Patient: sex F, age 63
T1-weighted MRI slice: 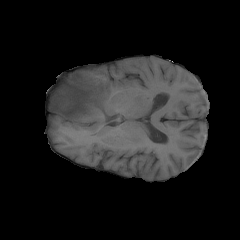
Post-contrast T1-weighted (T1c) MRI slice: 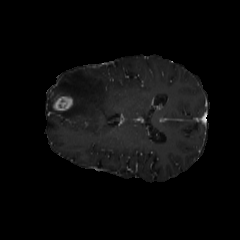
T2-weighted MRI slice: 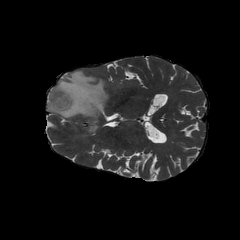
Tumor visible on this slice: yes
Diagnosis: Glioblastoma, IDH-wildtype
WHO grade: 4